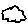
Label: cloud